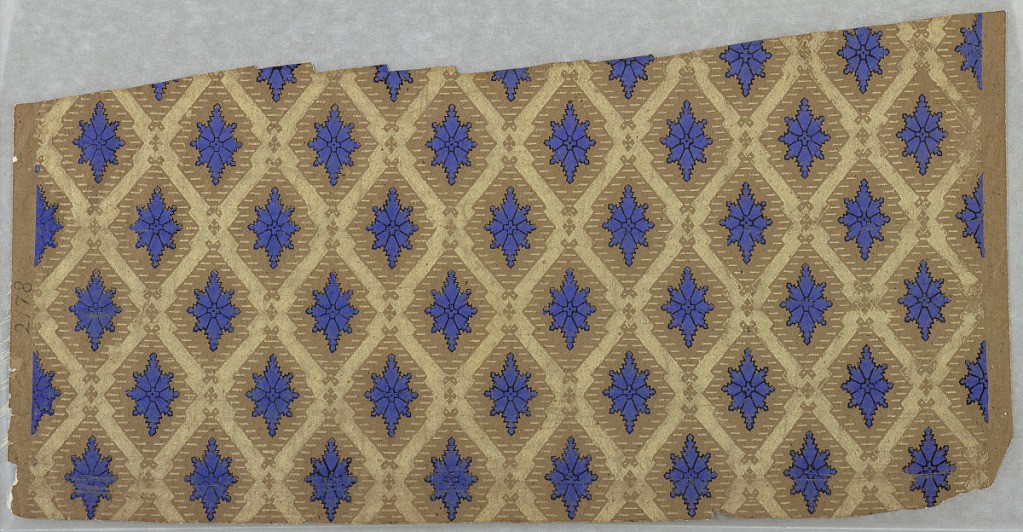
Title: Sidewall
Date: ca. 1860
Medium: Machine-printed on ungrounded paper
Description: Full length of paper with lozenge-shaped diaper design. Cream framework enclosing eight-pointed blue figure, outlined in black. Printed in blue, white and black on ungrounded paper.